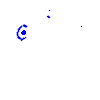
Particle: electron